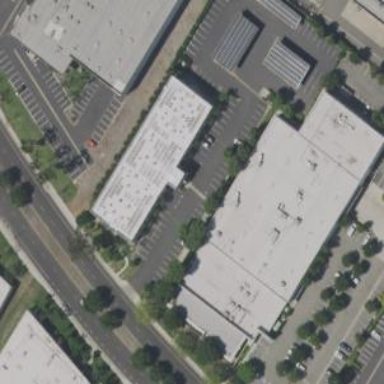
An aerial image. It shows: Commercial building.